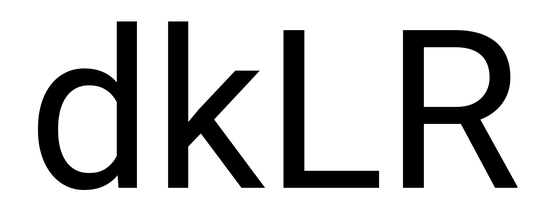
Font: Roboto_Regular